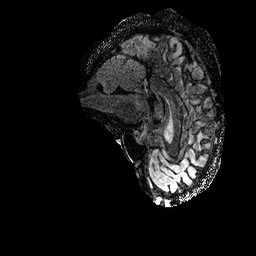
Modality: FLAIR
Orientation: sagittal
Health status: ill
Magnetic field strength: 3 T